Question: As the title says, 'setLineDash' applied to my 'NSBezierPath' doesn't change the stroked line. No effect at all.
I expect it to make my line dashed. See two vertical red lines on the picture.
Code:
'''
NSBezierPath* p= [NSBezierPath bezierPath];
CGFloat x = r.origin.x + r.size.width/2;
float dash_pattern[]={15.,15.};
NSInteger count = sizeof(dash_pattern)/sizeof(dash_pattern[0]);
[p setLineDash:(CGFloat*)dash_pattern count:count phase:0.]; // no effect ?
[p moveToPoint:NSMakePoint(x, r.origin.y+r.size.height)];
[p lineToPoint:NSMakePoint(x, [view bounds].origin.y+[view bounds].size.height)];
[[NSColor redColor]set];
[p stroke];
'''

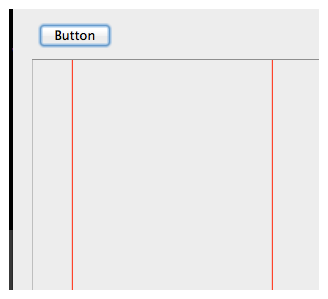
Answer: This is a shot in the dark, but on 64-bit OS X, 'CGFloat' is a 'double' and not a 'float'. You should therefore define the array as
'''
CGFloat dash_pattern[]={15.,15.};
'''
This also makes the explicit cast in 'setLineDash:(CGFloat*)dash_pattern' unnecessary.